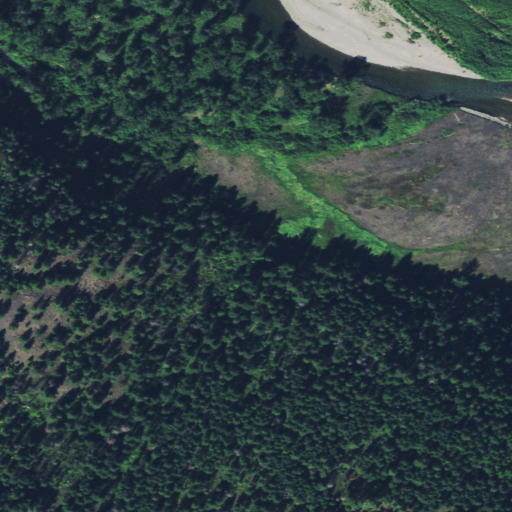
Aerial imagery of valley in Montana named Verdy Gulch containing evergreen forest, herbaceous wetlands, pasture, grassland, shrub, and woody wetlands